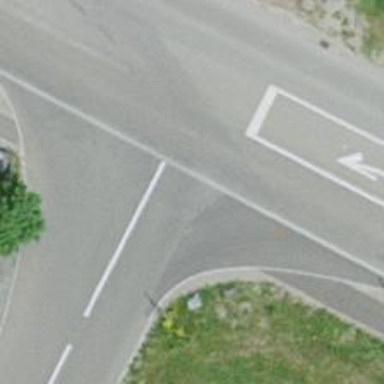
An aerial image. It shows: Road with "give way" sign.